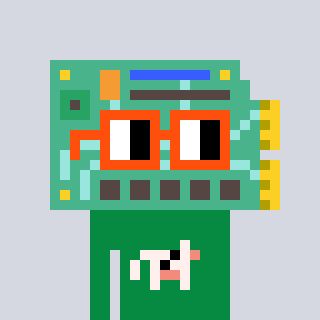
a pixel art character with square orange glasses, a chipboard-shaped head and a green-colored body on a cool background